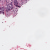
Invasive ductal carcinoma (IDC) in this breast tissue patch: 1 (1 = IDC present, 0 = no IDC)